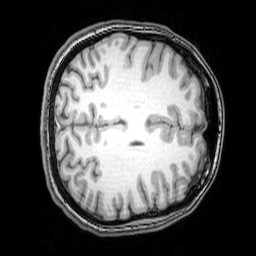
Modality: T1w
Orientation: axial
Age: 24
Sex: female
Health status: healthy
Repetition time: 0.081 s
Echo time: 0.037 s